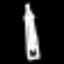
Label: pencil